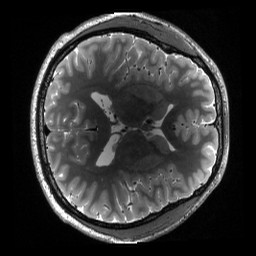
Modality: T2w
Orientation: axial
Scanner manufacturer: siemens
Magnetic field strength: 3 T
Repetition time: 3.2 s
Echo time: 0.563 s